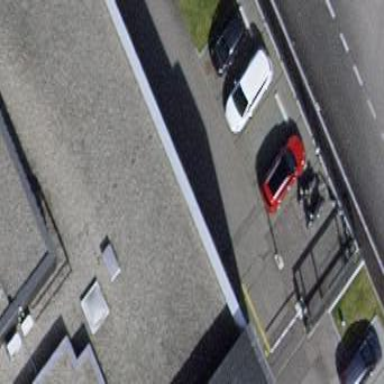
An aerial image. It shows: Parking area with surface.